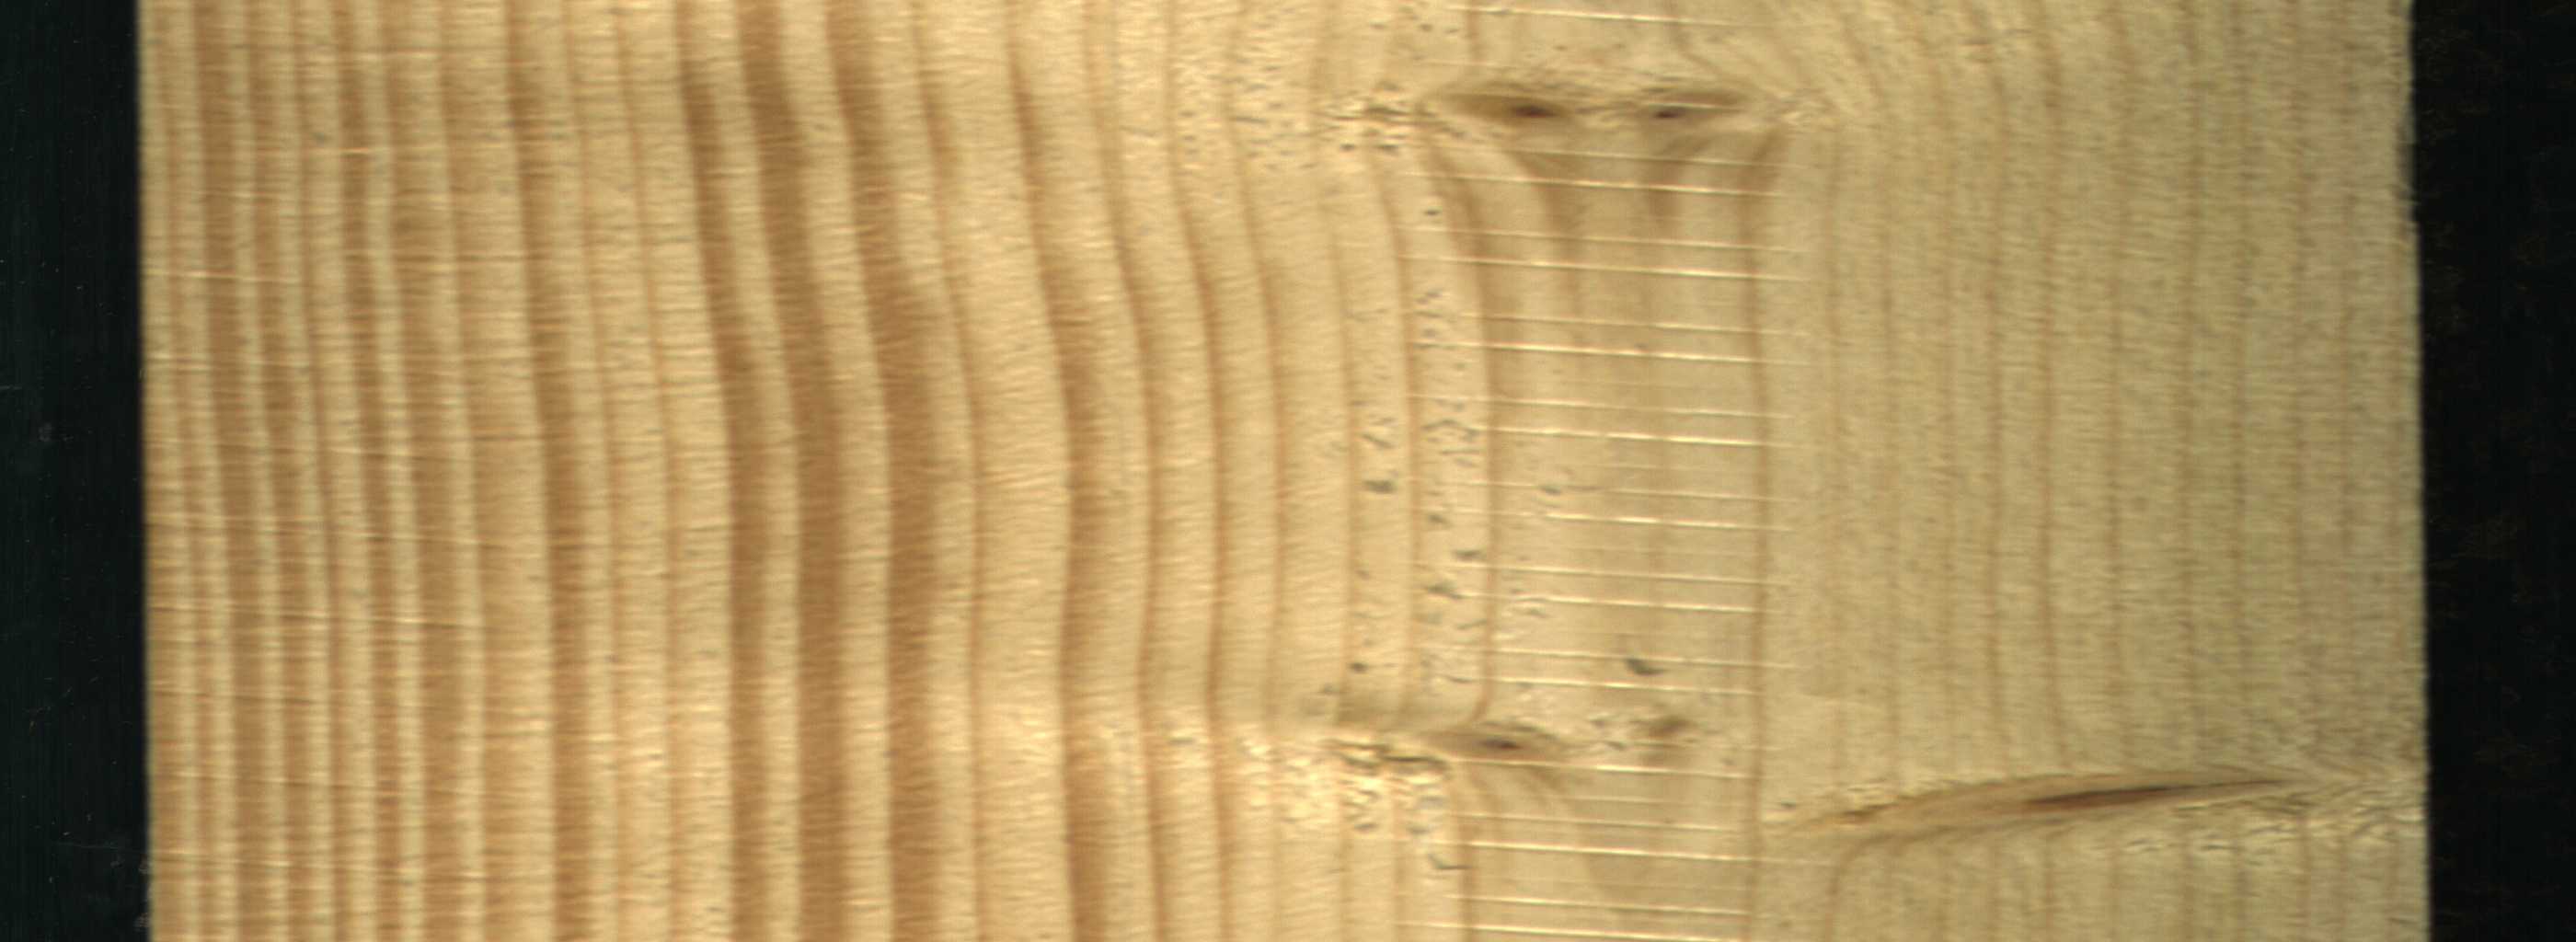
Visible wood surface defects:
Live_Knot
Live_Knot
Live_Knot
Live_Knot
Live_Knot